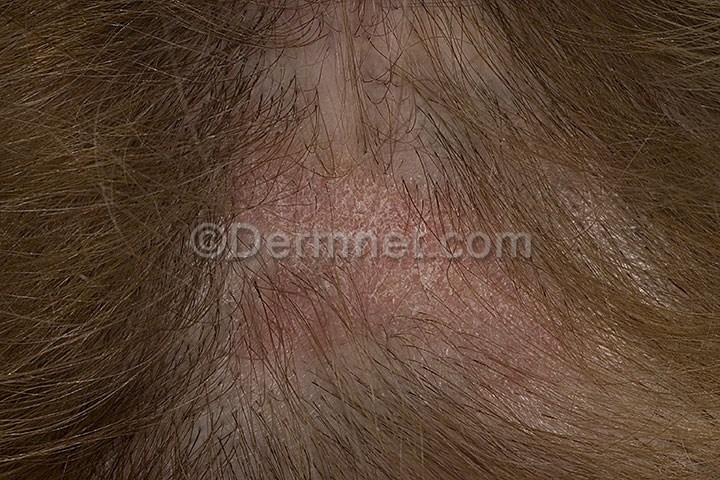
Disease: Lupus and other Connective Tissue diseases